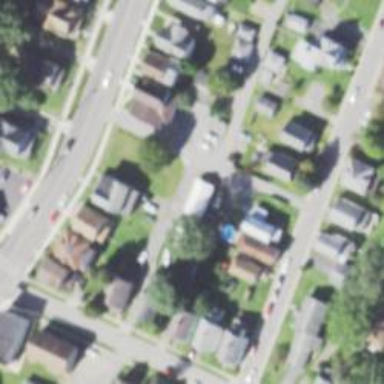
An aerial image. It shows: Alley classified as service road.